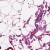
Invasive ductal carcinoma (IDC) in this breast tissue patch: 0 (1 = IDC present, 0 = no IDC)